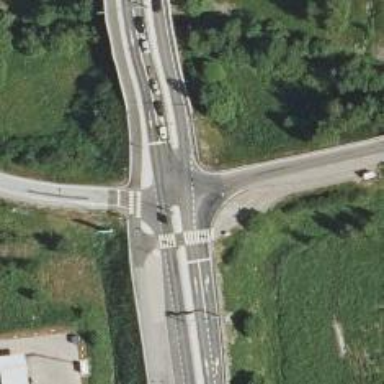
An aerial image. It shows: Asphalt road with primary link designation.